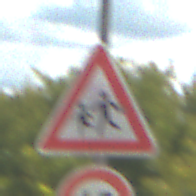
Verkehrszeichen: KinderRechts
Zusatzzeichen unten: Geschwindigkeit60
Umgebung: Outdoor, Suburban
Tageszeit: Midday
Wetter: PartlyCloudy
Licht: Natural
Jahreszeit: Summer
Kontrast: HighContrast